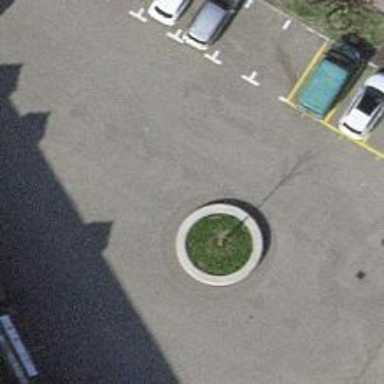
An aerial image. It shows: Car sharing facility.